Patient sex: M
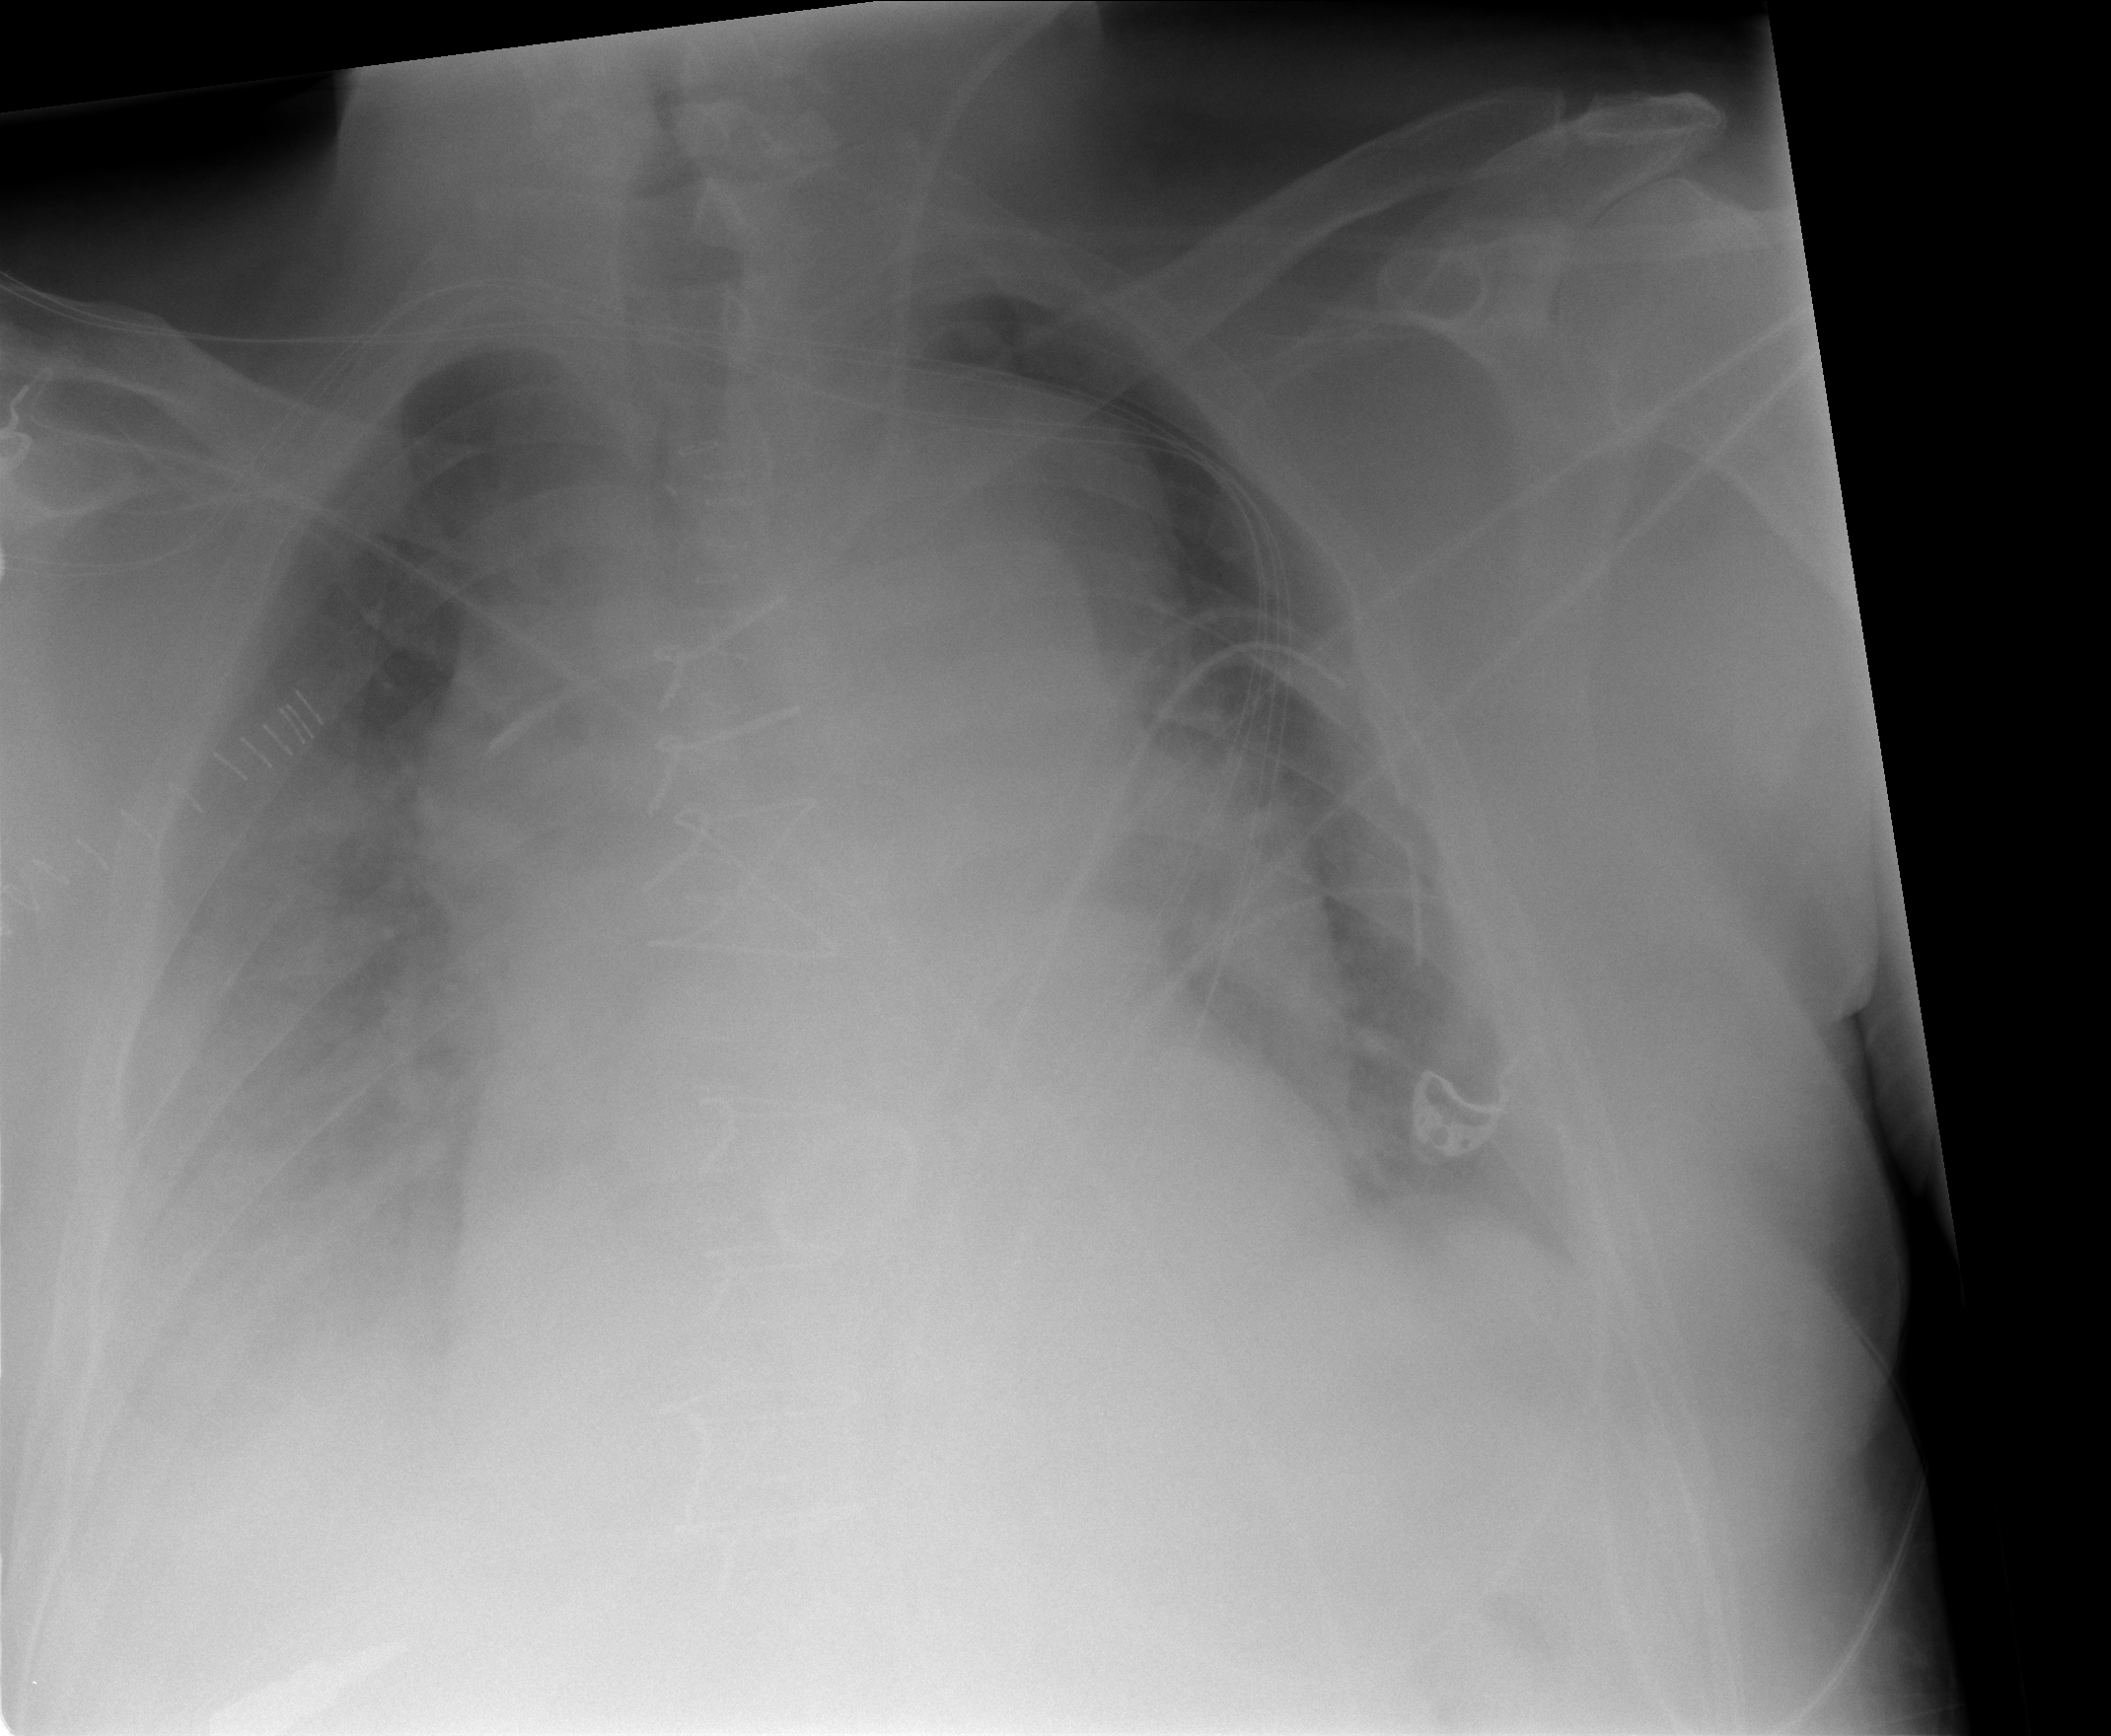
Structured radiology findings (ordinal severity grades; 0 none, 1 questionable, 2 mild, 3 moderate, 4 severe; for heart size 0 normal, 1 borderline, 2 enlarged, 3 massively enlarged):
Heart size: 2
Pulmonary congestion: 3
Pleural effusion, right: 3
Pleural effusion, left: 2
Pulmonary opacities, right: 0
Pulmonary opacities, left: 0
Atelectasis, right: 3
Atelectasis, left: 2